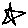
Label: star